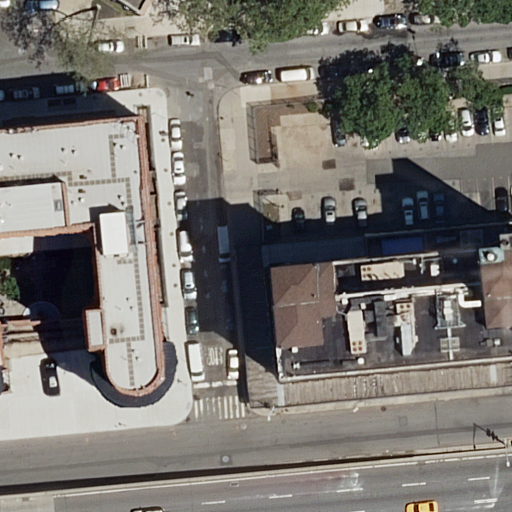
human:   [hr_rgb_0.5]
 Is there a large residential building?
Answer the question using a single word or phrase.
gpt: yes

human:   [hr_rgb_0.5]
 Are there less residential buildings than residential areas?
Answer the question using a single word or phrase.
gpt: no

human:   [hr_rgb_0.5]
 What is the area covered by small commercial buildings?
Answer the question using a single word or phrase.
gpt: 0m2

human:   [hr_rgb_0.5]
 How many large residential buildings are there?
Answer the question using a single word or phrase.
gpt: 2

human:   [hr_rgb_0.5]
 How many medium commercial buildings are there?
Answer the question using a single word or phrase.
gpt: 0

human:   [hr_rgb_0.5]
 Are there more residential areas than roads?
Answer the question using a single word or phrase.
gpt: no

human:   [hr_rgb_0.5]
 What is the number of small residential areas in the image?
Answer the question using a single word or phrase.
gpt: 0

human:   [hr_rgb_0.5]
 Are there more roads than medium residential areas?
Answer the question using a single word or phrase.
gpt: yes

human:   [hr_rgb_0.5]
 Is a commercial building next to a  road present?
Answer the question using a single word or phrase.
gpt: no

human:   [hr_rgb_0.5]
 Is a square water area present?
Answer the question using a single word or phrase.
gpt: no

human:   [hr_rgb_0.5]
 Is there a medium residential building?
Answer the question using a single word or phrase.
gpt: no

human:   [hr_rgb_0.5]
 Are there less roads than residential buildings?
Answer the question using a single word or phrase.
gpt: no

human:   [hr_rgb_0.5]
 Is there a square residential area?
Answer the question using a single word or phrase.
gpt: no

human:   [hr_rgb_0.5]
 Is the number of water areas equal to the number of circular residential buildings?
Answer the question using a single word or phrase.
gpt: yes

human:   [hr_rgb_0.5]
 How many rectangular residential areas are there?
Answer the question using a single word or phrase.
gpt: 1

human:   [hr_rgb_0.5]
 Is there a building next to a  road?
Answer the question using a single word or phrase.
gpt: yes

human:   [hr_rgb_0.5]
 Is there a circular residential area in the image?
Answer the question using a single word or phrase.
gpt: no

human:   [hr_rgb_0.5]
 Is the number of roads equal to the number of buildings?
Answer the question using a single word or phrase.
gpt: no

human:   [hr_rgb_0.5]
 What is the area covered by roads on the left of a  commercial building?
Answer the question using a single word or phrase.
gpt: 0m2

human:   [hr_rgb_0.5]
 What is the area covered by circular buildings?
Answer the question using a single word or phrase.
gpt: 0m2

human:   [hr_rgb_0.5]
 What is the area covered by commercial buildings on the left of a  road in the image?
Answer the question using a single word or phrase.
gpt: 0m2

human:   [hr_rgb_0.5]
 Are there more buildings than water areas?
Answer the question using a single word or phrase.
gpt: yes

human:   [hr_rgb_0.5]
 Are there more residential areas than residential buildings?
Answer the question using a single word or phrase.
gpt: no

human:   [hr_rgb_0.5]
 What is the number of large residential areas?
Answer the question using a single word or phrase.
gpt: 1

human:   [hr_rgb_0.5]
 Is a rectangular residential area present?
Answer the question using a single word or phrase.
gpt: yes

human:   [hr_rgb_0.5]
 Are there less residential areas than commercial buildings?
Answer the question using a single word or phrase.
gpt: no

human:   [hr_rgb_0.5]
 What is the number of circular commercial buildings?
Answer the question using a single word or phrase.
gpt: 0

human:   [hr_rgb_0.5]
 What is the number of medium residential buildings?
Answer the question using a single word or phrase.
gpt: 0

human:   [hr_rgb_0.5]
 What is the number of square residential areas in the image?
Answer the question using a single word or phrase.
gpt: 0

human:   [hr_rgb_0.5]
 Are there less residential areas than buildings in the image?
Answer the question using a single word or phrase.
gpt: yes

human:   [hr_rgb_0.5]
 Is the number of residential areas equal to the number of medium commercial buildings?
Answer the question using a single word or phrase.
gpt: no

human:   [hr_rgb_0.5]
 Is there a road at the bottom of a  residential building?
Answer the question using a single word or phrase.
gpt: yes

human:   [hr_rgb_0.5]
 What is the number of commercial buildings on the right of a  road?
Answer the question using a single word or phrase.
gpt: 0

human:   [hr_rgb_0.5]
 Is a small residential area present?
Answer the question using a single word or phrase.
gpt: no

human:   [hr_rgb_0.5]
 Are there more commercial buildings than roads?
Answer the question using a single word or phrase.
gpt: no

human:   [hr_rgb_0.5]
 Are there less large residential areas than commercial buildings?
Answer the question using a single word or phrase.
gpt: no